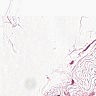
Metastatic tissue present: no